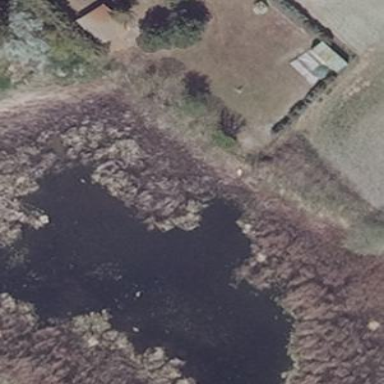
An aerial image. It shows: Swampy wetland area.